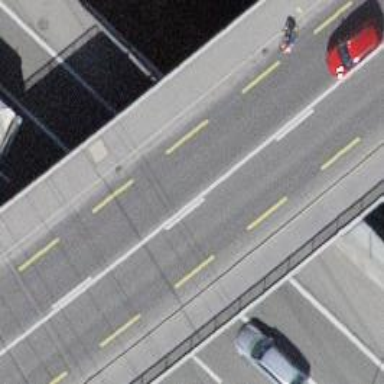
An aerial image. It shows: Primary highway bridge with asphalt surface. It includes designated lane for cyclists.